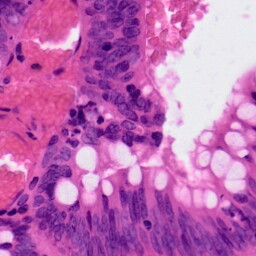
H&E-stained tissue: Colon